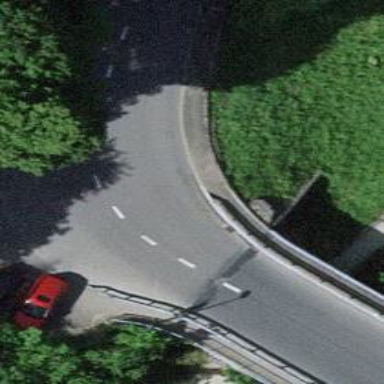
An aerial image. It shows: Guard rail.